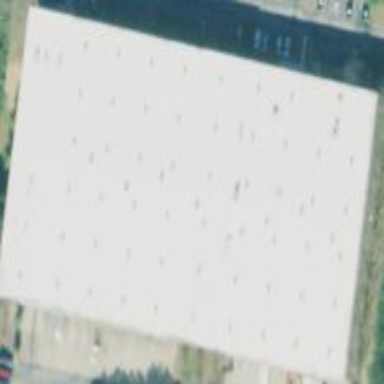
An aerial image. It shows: Warehouse.